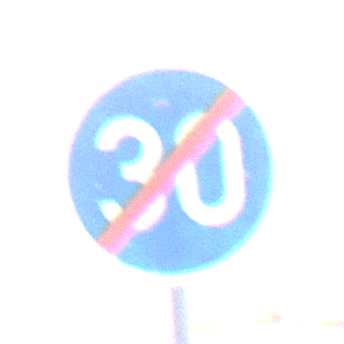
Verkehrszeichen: EndeMindestgeschwindigkeit
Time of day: Midday
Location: Outdoor (Nature)
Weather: PartlyCloudy
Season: NotSpecified
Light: Natural